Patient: sex F, age 56
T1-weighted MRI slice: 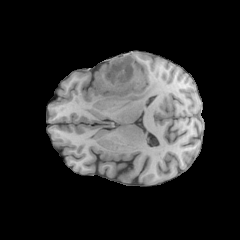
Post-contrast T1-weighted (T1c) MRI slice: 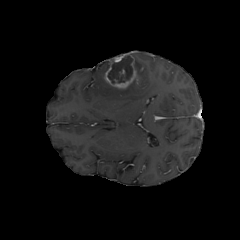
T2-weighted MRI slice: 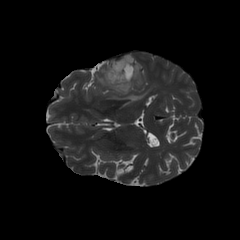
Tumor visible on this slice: yes
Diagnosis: Glioblastoma, IDH-wildtype
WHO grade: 4